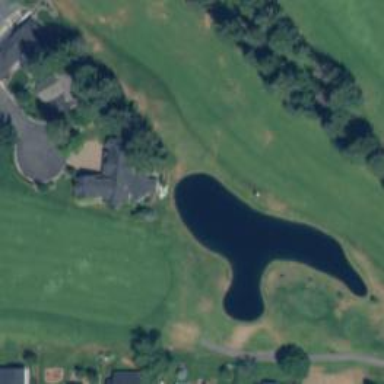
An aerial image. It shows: Water hazard on golf course.